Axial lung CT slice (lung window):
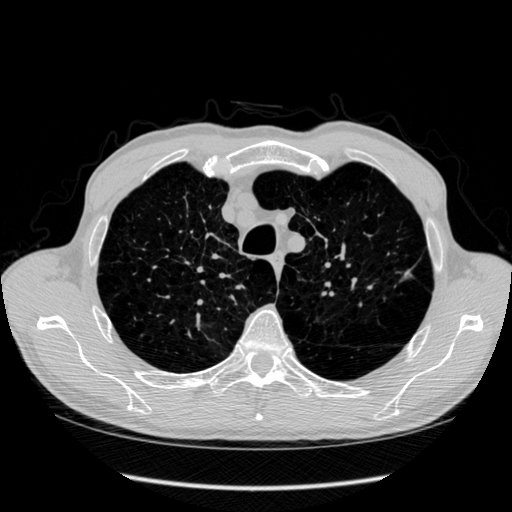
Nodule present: no